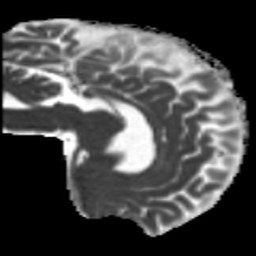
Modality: MD
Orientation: sagittal
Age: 43
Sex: male
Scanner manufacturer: siemens
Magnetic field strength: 3 T
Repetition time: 5.25 s
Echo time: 0.08 s